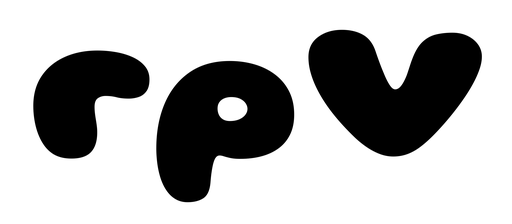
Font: Gluten_Black